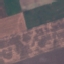
Land use / land cover: AnnualCrop